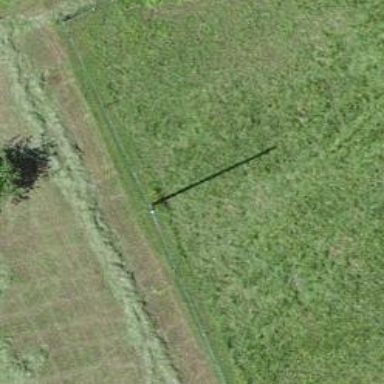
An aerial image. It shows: Utility pole in the area.